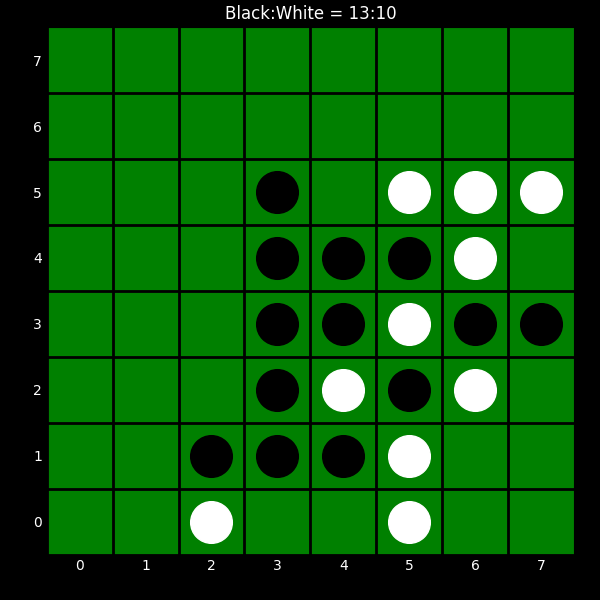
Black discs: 13
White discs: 10